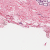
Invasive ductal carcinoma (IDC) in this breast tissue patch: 0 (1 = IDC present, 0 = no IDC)